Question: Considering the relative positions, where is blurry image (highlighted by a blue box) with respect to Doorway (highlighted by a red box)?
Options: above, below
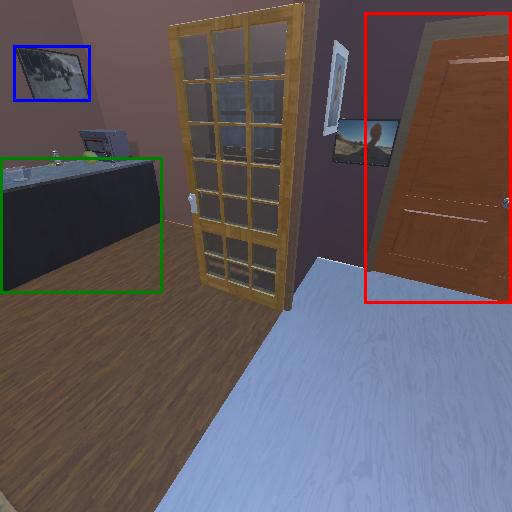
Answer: above